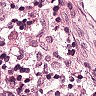
Metastatic tissue present: no